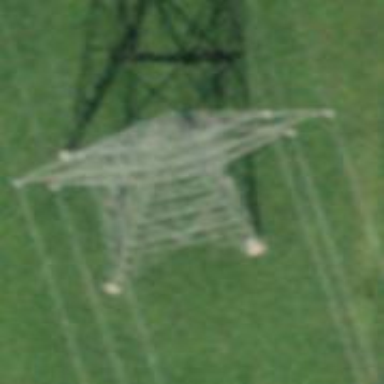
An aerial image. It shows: Power tower.